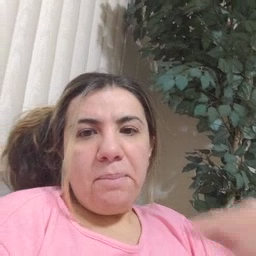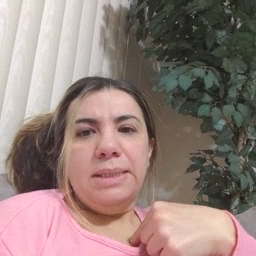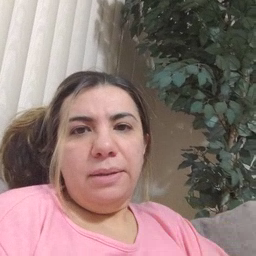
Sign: minemy